Question: I have an issue where my tmux status bar colour scheme changes after opening Vim and I would prefer it not to.
My tmux status bar colour scheme works fine by itself. See the following image for an example:

...notice the white bar and the blue/black/red sections of the status bar as well, this is all as expected and you can see the settings for this here: <URL>
When I open Vim inside tmux the status bar colour scheme is overridden by Vim's colour scheme (Tomorrow Night). See the following image for an example:
<URL>
And when I close Vim the tmux status bar colour scheme stays changed. See the following image for an example:
<URL>
Again, even if there wasn't a way to prevent Vim from overriding the tmux status bar colour scheme while Vim was open I'd prefer it if there was a way to change the tmux status bar colour scheme back to normal when Vim was closed.
I've tried checking the $TERM env var and it seems it is always set to 'screen-256color'. For example...
- 'echo $TERM''screen-256color'- 'echo $TERM''screen-256color'- 'echo $TERM''screen-256color'- 'echo $TERM''screen-256color'
My '.zshrc' file has the following setting: 'export TERM="screen-256color"' you can see the full file here: <URL>
My '.vimrc' file has the following setting: 'set background=light' and 'colorscheme Tomorrow-Night' you can see the full file here: <URL>
My '.tmux.conf' file has the following setting: 'set -g default-terminal "screen-256color"' you can see the full file here: <URL>
The following is my software set-up:
- - - -
Does any one have any suggestions on how to resolve this issue? I'm hoping it's I'm just missing a setting somewhere in the '.tmux.conf' file to say "don't allow your colours to be overridden" or "when vim is opened, reapply tmux status bar colour scheme".
Any help greatly appreciated. Thanks.
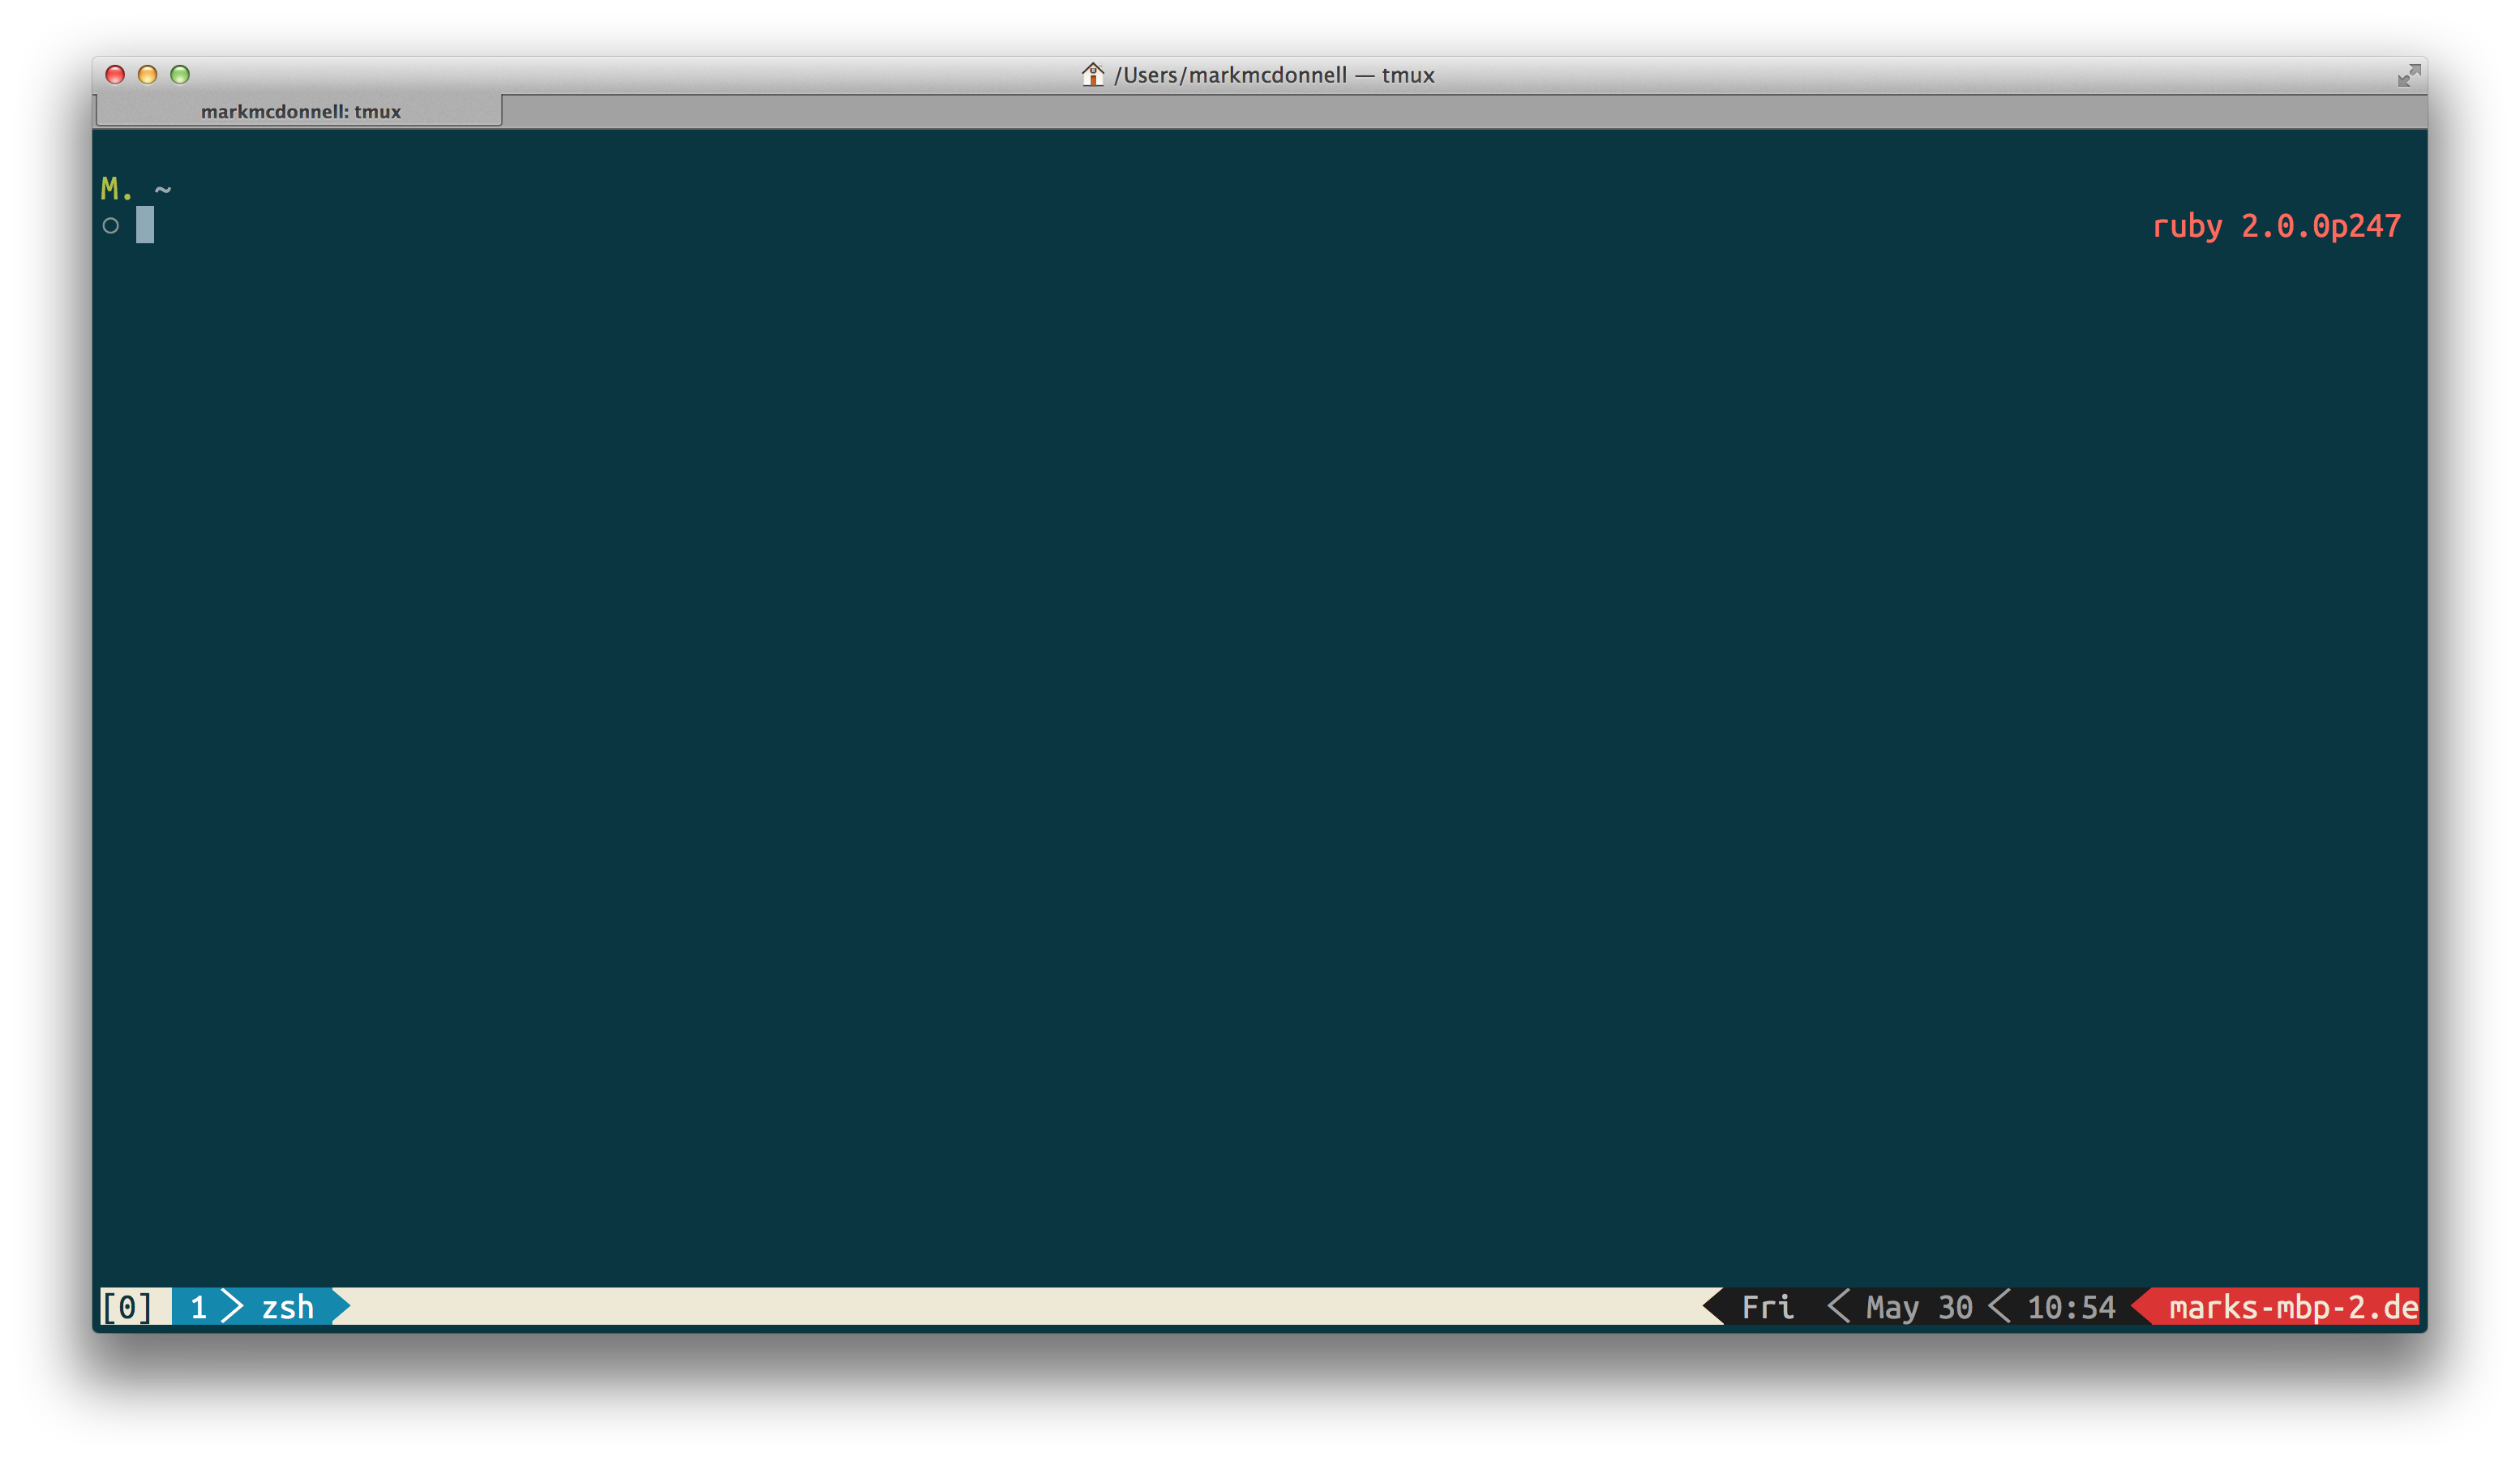
Answer: I didn't go deep into your vim config, but in your plugin list I found 'tmuxline', This plugin applies your vim *-line color theme on your tmux status line. very likely it doesn't restore your original tmux color settings when you exit vim.
try to disable the plugin and see if it helps.